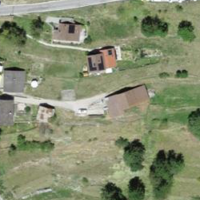
EUNIS habitat code: 24
Species observed at this site:
Fraxinus excelsior